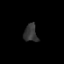
Tissue: prostate
Cell type: T cells
Senescence score: 0.7367
Nuclear area (px): 231
Mean DAPI intensity: 52.571